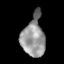
Tissue: lung
Cell type: Others
Senescence score: 0.1737
Nuclear area (px): 894
Mean DAPI intensity: 147.666